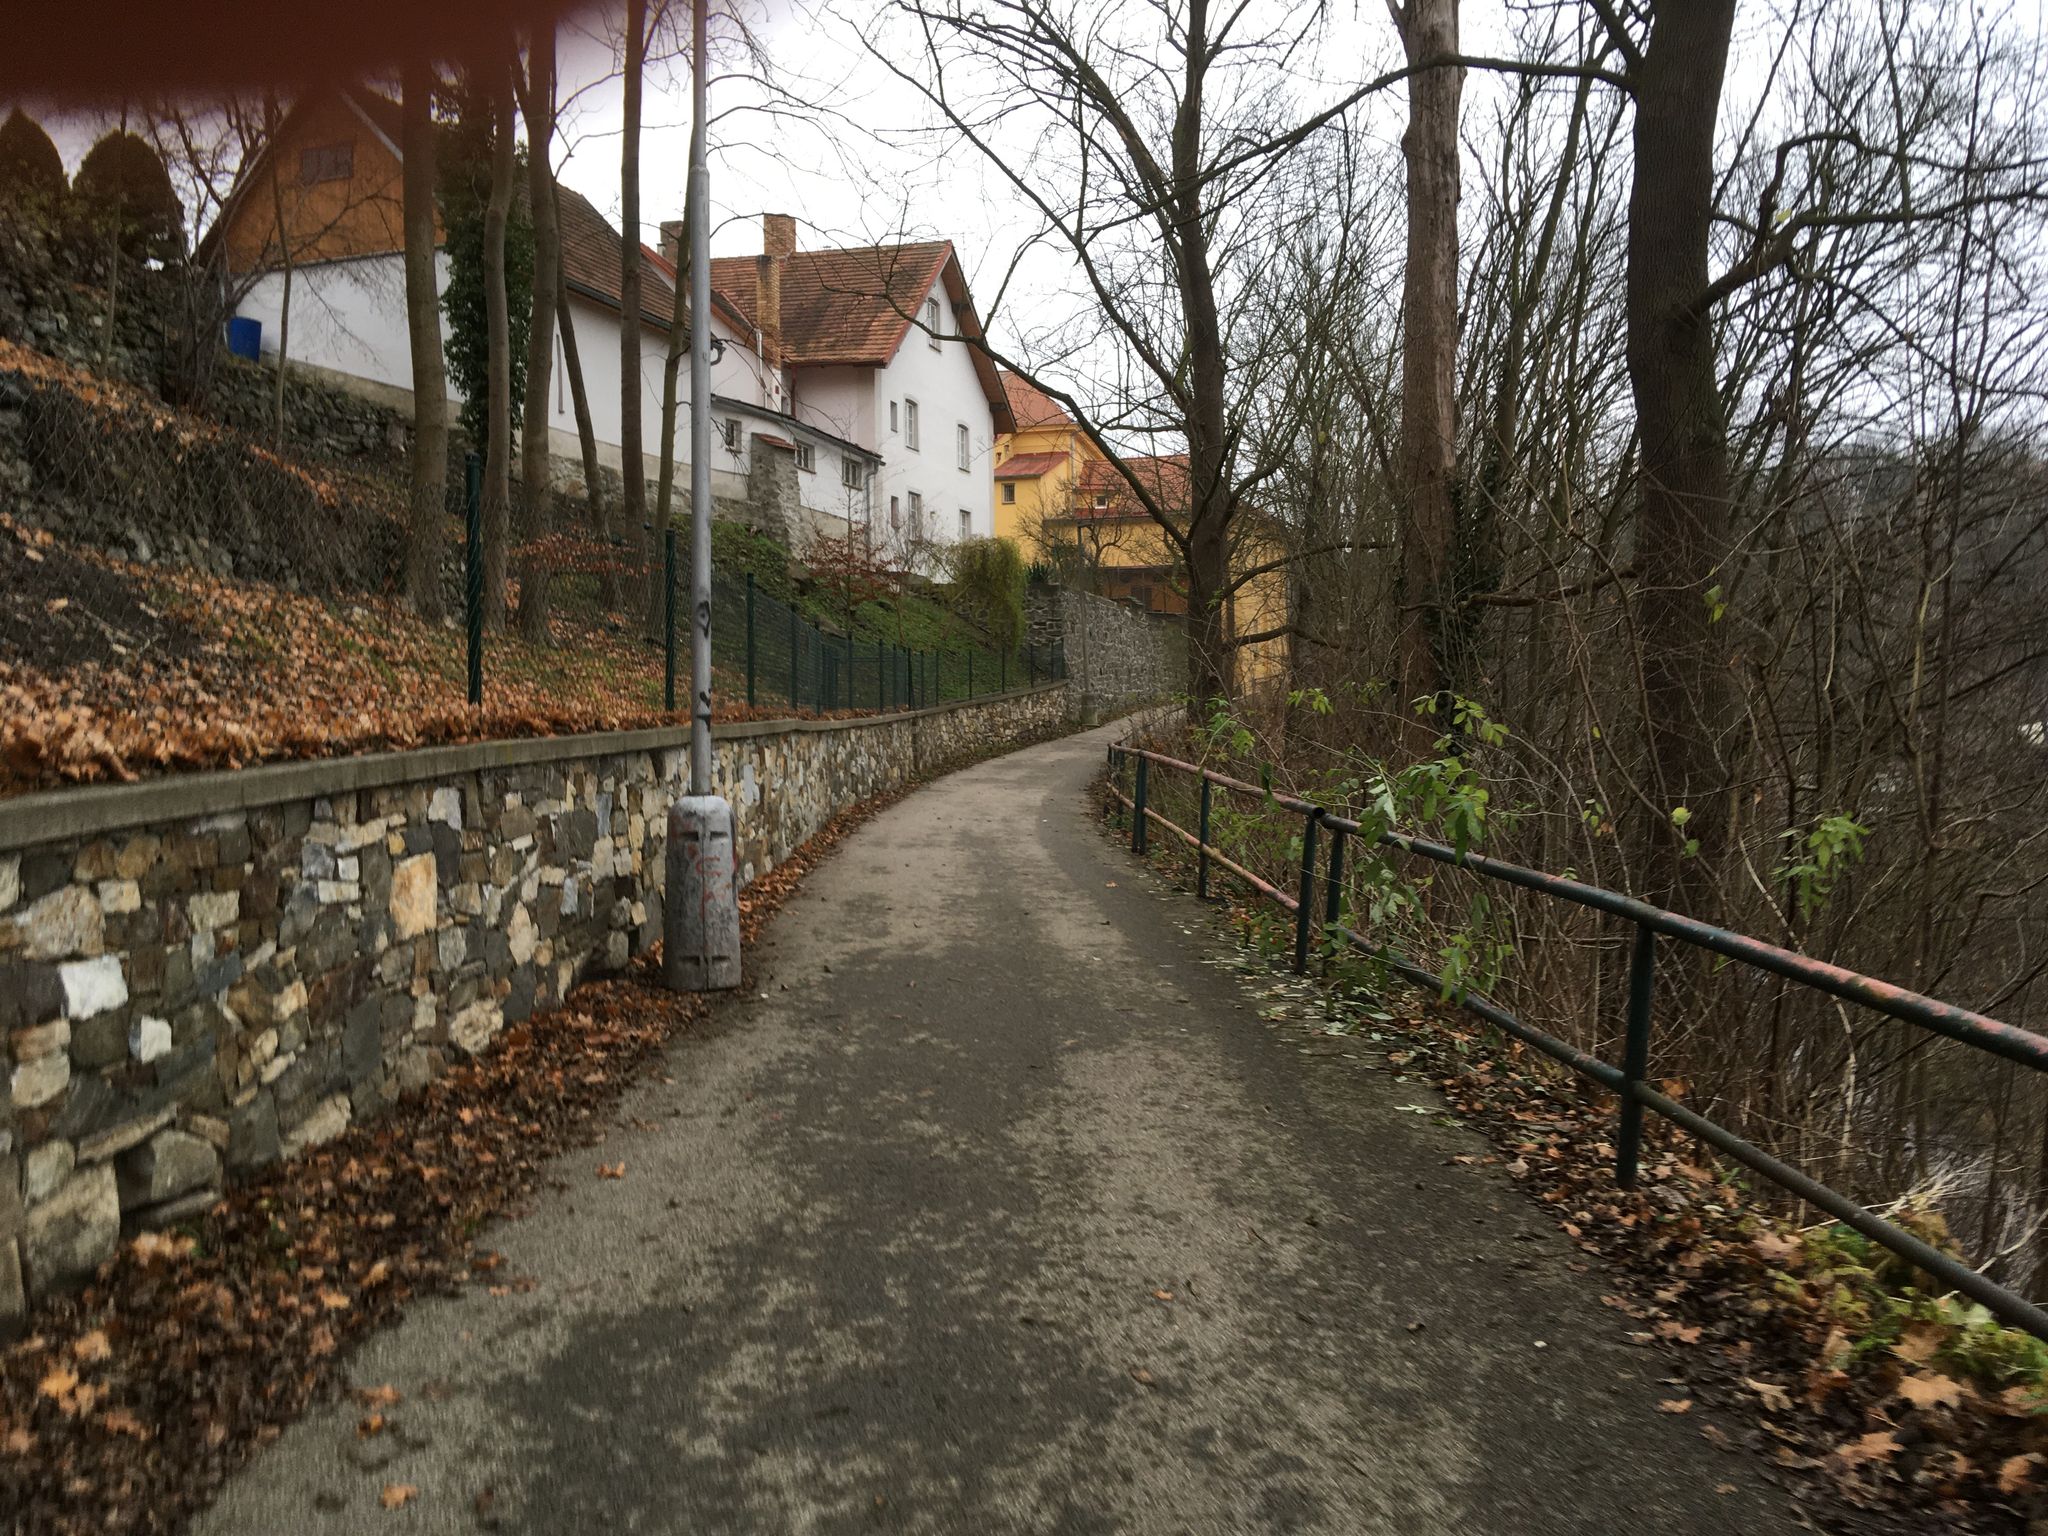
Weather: snowy
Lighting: day
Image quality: good
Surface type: walking surface
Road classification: cycleway, residential
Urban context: semi-dense urban cluster
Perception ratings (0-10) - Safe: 5.89, Lively: 3.14, Beautiful: 8.28, Boring: 7.49, Depressing: 3.96, Wealthy: 4.85